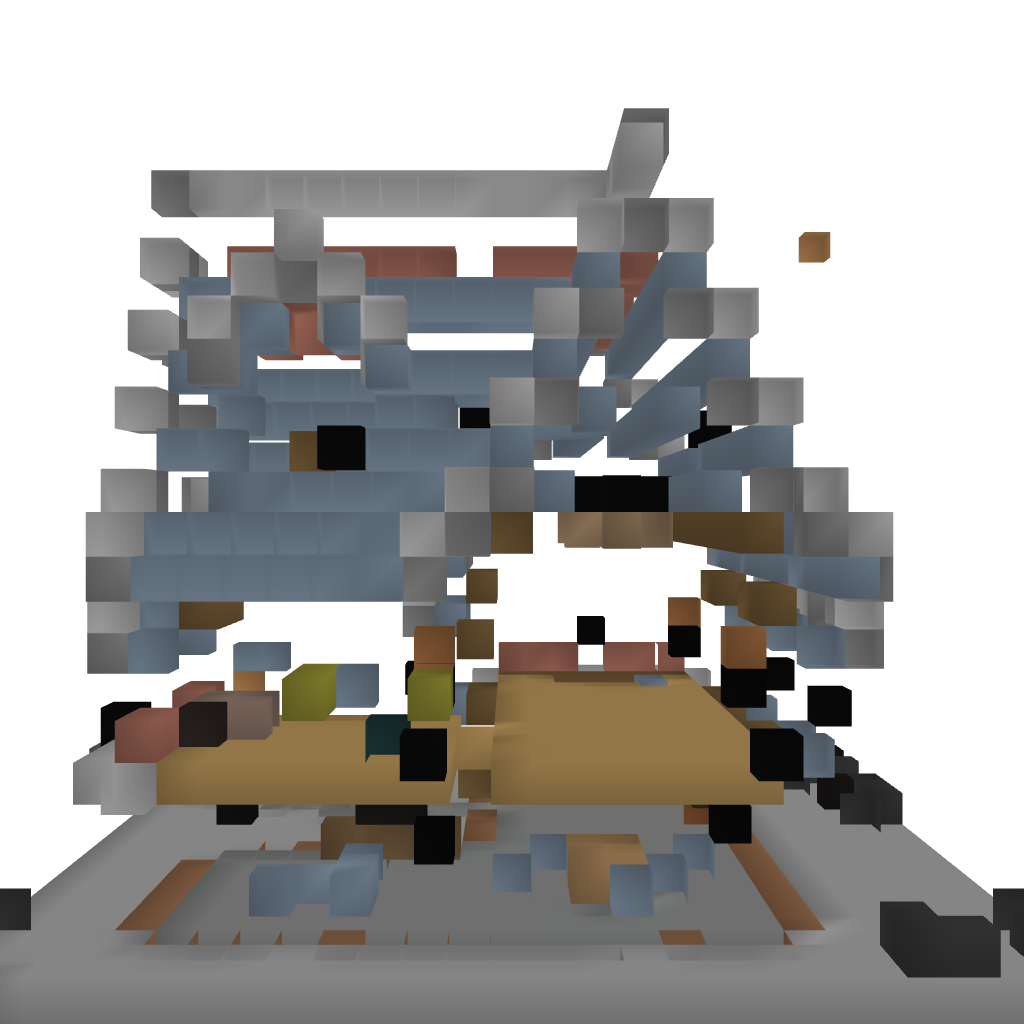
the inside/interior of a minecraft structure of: small house